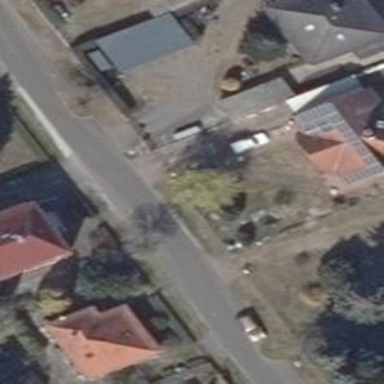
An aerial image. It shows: Traffic calming feature called choker.